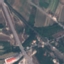
Land use / land cover: Highway